Question: I have the following problem:
My css is the following:
'''
.SPImage img
{
margin-top:-15px;
float:left;
white-space:normal;
width:194px;
height:149px;
}
'''
my HTML is the following:
'''
<DIV id=SPImage class=SPImage>
<DIV style="POSITION: relative; WIDTH: 100%">
<IMG style="WIDTH: 165px; MARGIN-LEFT: 15px" title="test" alt="test" src="/resources/<PHONE>.jpg">
</DIV>
</DIV>
'''
I have the following setting in HTML head tag:
'''
<meta http-equiv="X-UA-Compatible" content="IE=EmulateIE7" />
'''
my problem is that when I'm using IE 8, I have image raised up to 15px due to 'margin-top:-15px;' when using IE 7 and IE8 in compatibility it appears just ok. I can't remove 'margin-top:-15px;' because it will look ugly in IE 7.

How can I solve this issue?
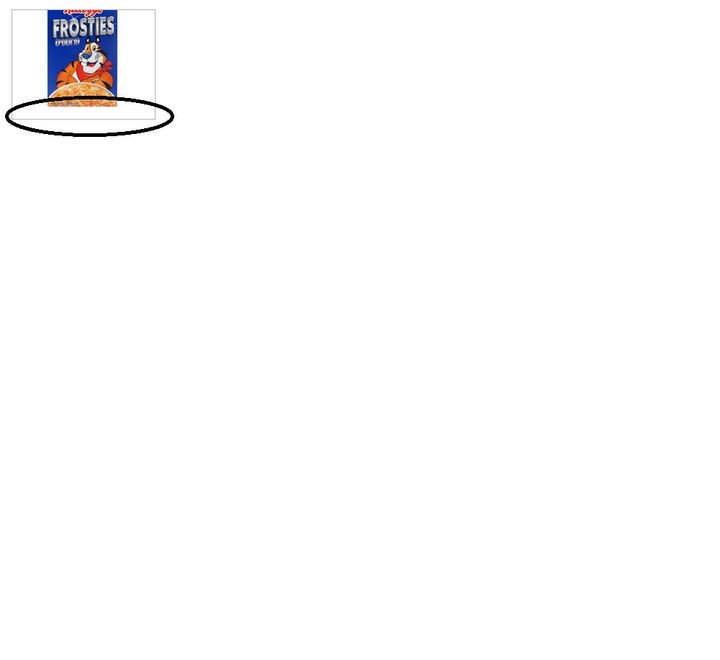
Answer: When i do this:
CSS:
'''
.SPImage img {
margin-top:-15px;
float:left;
white-space:normal;
width:194px;
height:149px;
}
'''
HTML:
'''
<DIV id="SPImage" class="SPImage">
<IMG style="WIDTH: 165px; MARGIN-LEFT: 15px" title="test" alt="test" src="img url">
</DIV>
'''
In IE 7, IE 8, IE9, Chrome and FF it is looking the same?